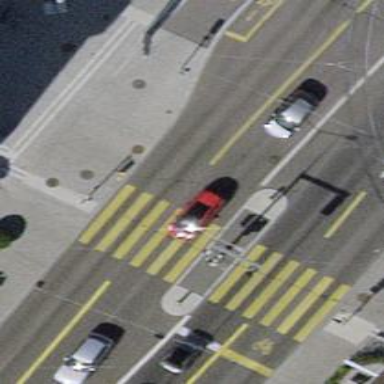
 indicating the presence of trolley transport. There are separate sidewalks on both sides of the road."